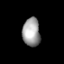
Tissue: lung
Cell type: Fibroblasts
Senescence score: 0.6255
Nuclear area (px): 487
Mean DAPI intensity: 160.945